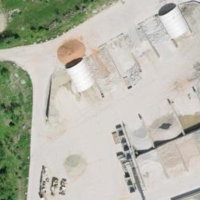
EUNIS habitat code: 52
Species observed at this site:
Corvus corone
Oenanthe oenanthe
Anas crecca
Falco subbuteo
Alcedo atthis
Sylvia borin
Emberiza citrinella
Buteo buteo
Sylvia atricapilla
Turdus iliacus
Phylloscopus collybita
Luscinia megarhynchos
Alauda arvensis
Tringa glareola
Pica pica
Phoenicurus ochruros
Columba livia
Saxicola rubicola
Falco tinnunculus
Corvus corax
Acrocephalus scirpaceus
Tringa ochropus
Accipiter nisus
Riparia riparia
Cyanistes caeruleus
Anas platyrhynchos
Sturnus vulgaris
Linaria cannabina
Chloris chloris
Acrocephalus palustris
Fringilla coelebs
Passer domesticus
Streptopelia turtur
Carduelis carduelis
Columba palumbus
Turdus merula
Passer montanus
Parus major
Hirundo rustica
Milvus migrans
Milvus milvus
Columba oenas
Motacilla alba
Delichon urbicum